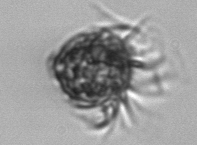
Label: Leegaardiella_ovalis